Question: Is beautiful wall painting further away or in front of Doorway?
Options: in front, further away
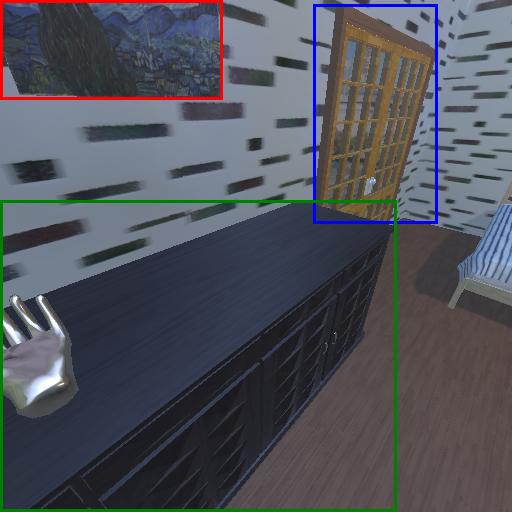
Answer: in front